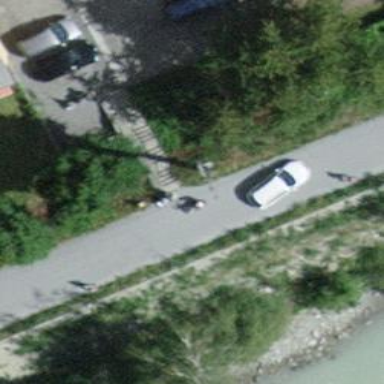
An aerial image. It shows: Set of steps on the road.